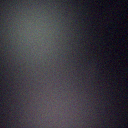
Screen state: off